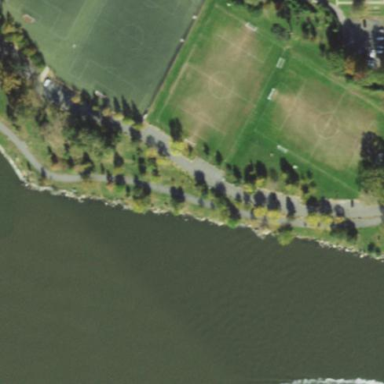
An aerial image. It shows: Soccer pitch for outdoor sports and leisure activities.